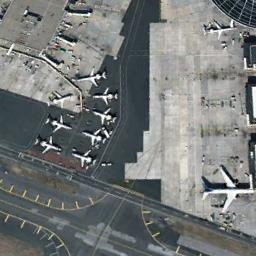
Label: airplane